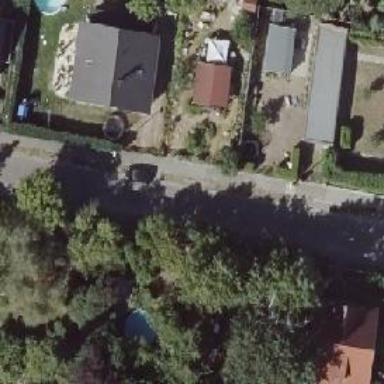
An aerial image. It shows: Residential road with asphalt surface. The sidewalk on the right also has asphalt surface.